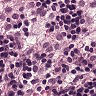
Metastatic tissue present: no